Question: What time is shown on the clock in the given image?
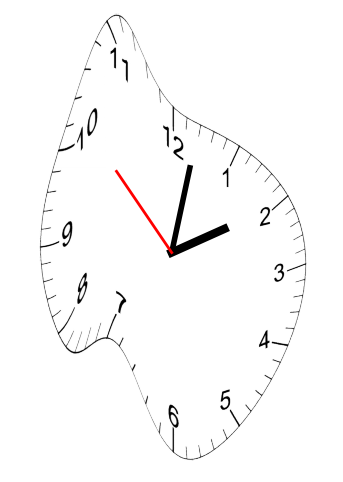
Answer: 02:01:52